Question:
How to capture the copy event which is fired after clicking "Copy" list item from "Edit" menu, for a selected attachment item in the preview pane in Outlook ?
I tried binding following events but ended up, they only fire when mail items are selected
'''
((Outlook.ExplorerEvents_10_Event)Explorer).BeforeItemCopy += new Microsoft.Office.Interop.Outlook.ExplorerEvents_10_BeforeItemCopyEventHandler(ExplorerWrapper_BeforeItemCopy);
((Outlook.ExplorerEvents_10_Event)Explorer).BeforeItemCut += new Microsoft.Office.Interop.Outlook.ExplorerEvents_10_BeforeItemCutEventHandler(ExplorerWrapper_BeforeItemCut);
'''
Is it possible to achieve what I am trying to do ?
Please provide sample codes. (Outlook 2007)
Thank you
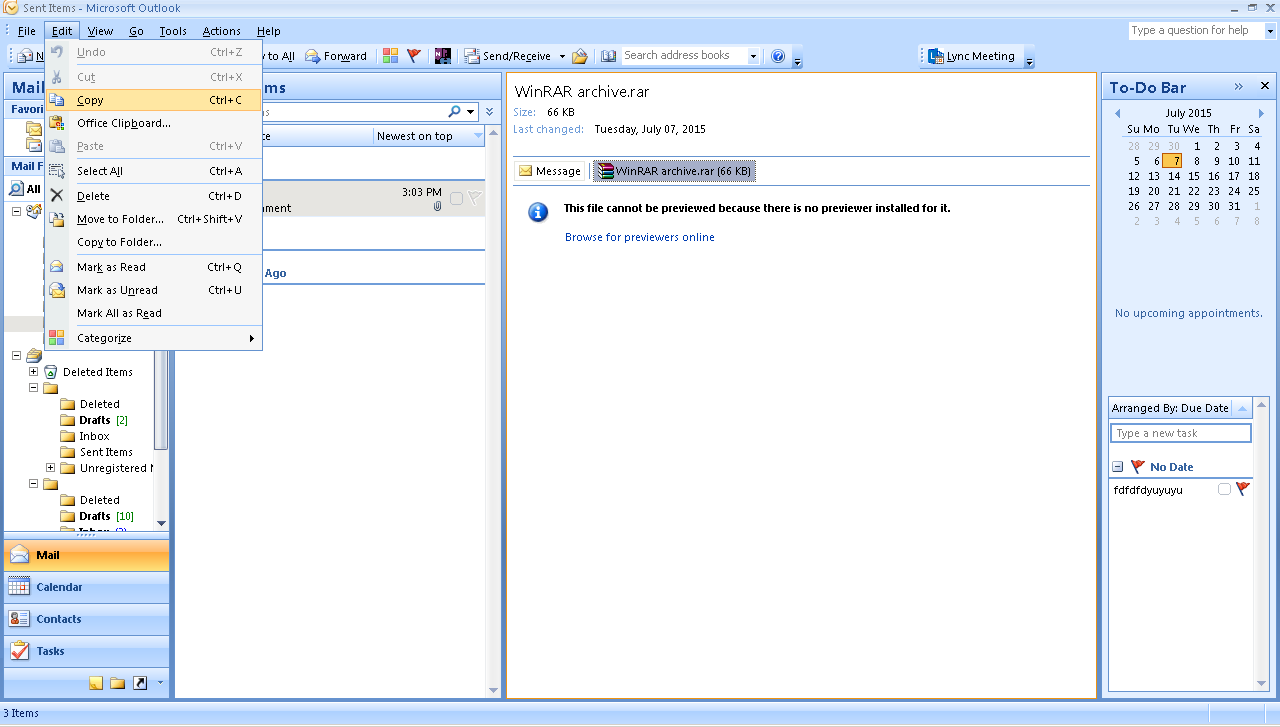
Answer: You need to find the CommandBarButton control and subscribe to the <URL> control.